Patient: sex F, age 61
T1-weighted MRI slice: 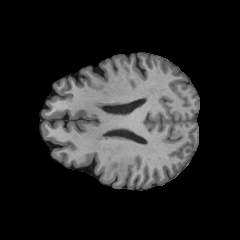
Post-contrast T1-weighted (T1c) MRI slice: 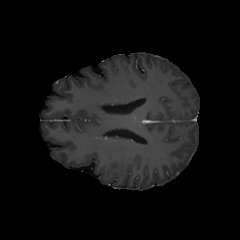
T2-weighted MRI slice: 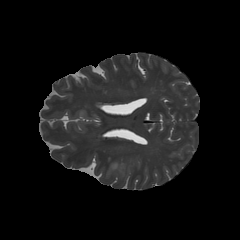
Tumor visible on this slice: yes
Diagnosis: Glioblastoma, IDH-wildtype
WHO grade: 4